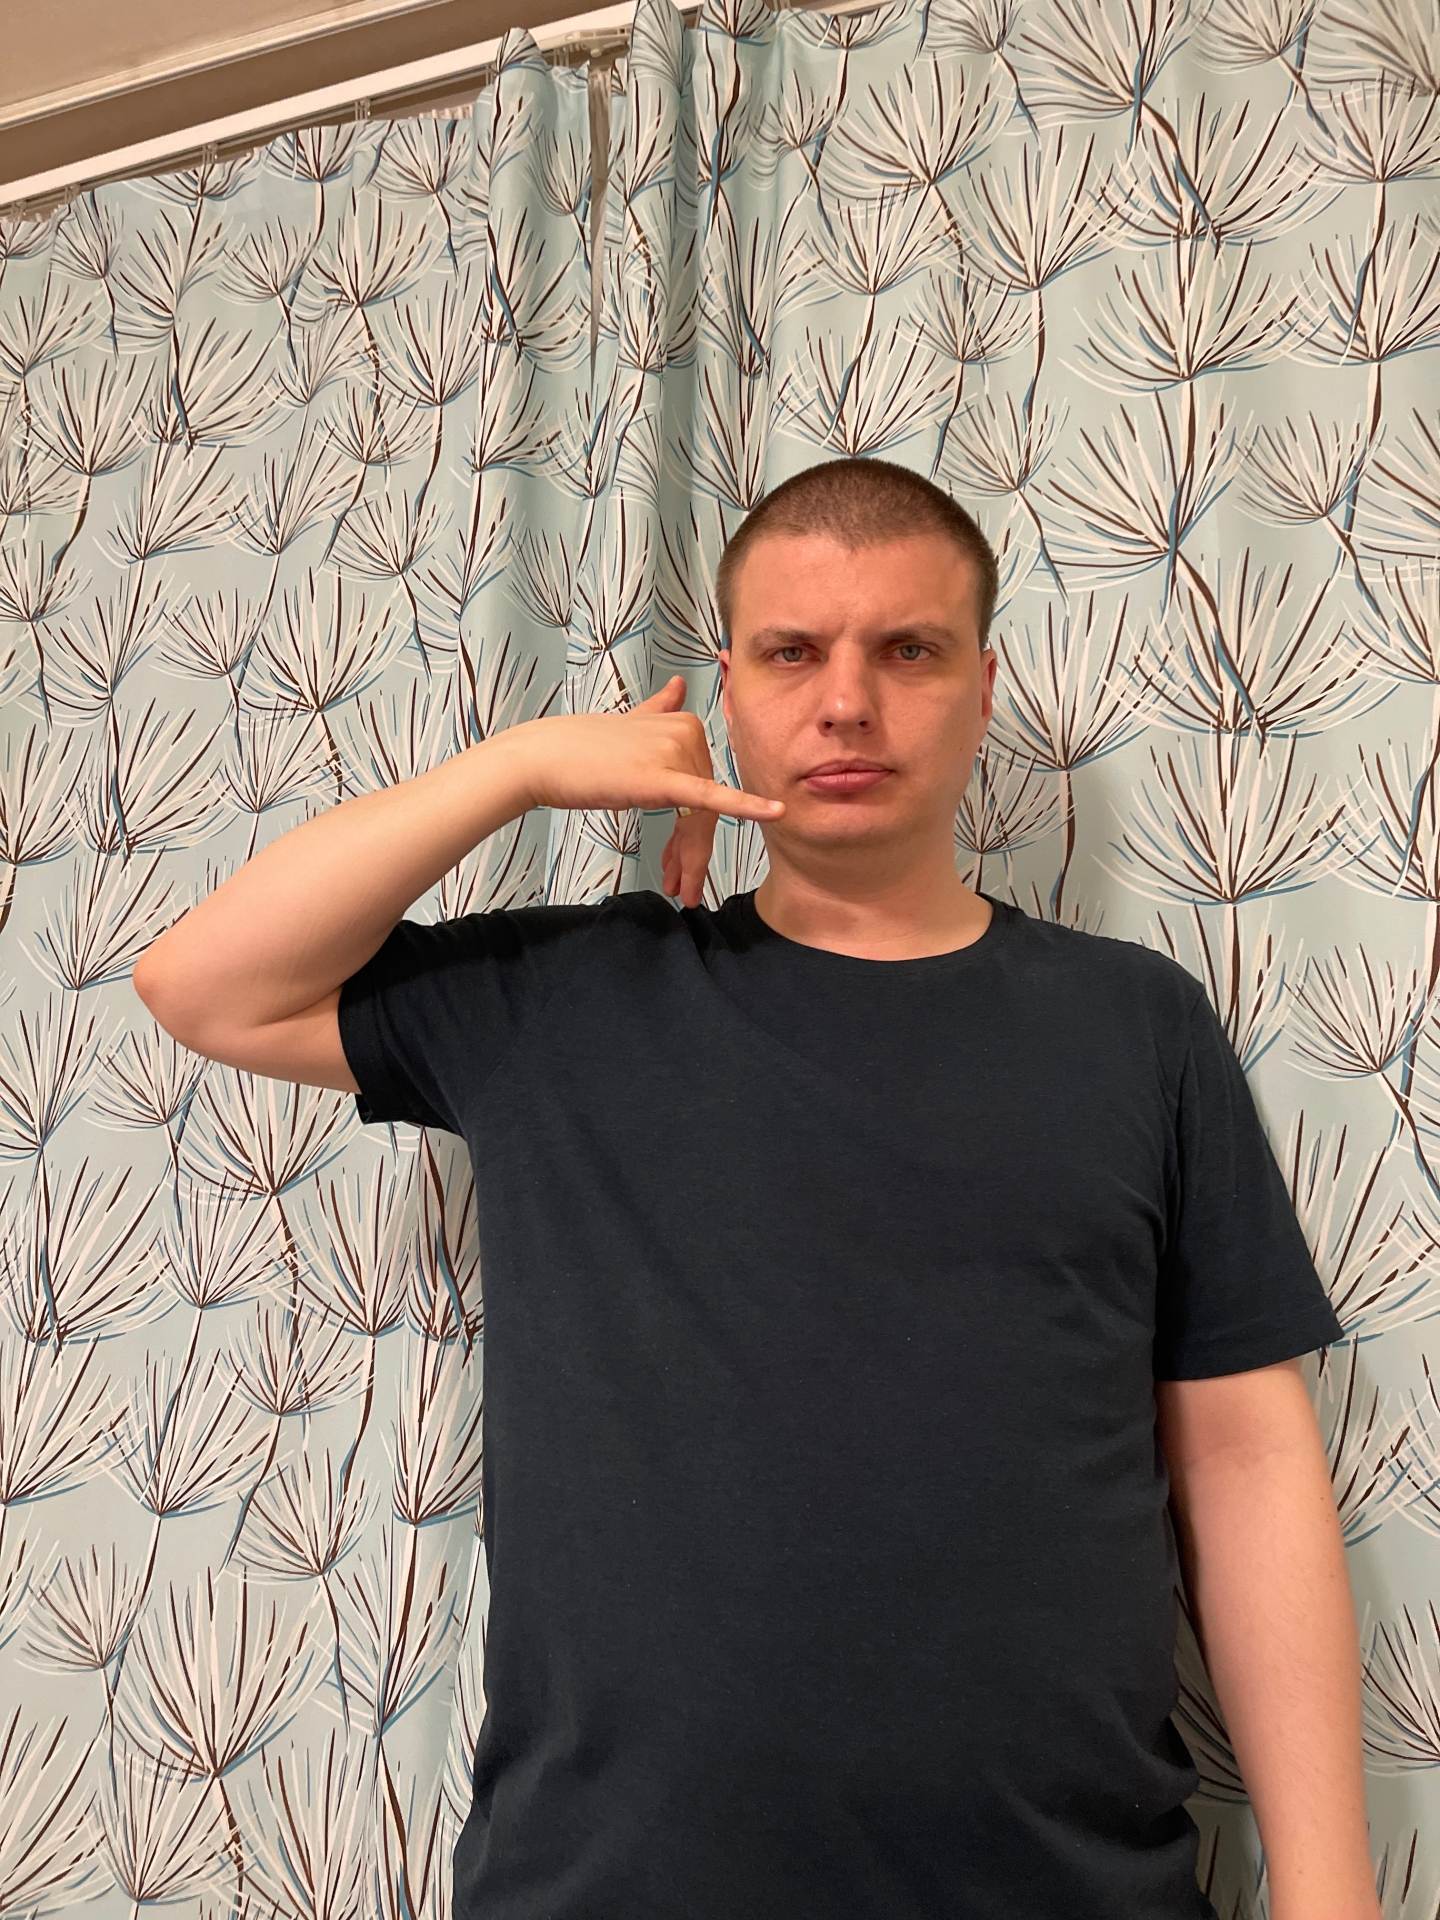
Label: clear